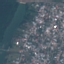
Land use / land cover class: Residential